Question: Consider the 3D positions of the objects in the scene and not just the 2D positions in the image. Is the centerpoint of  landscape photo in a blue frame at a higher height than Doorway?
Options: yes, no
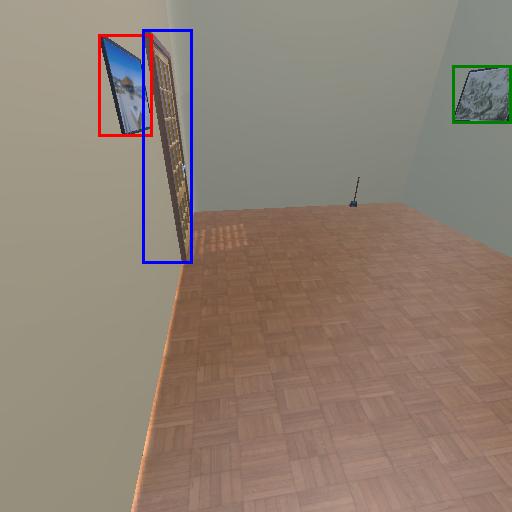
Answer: yes